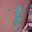
Label: 1